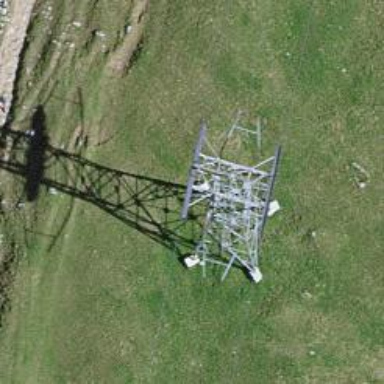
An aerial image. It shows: Pylon used for aerialway.